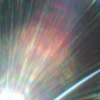
Label: sunburn